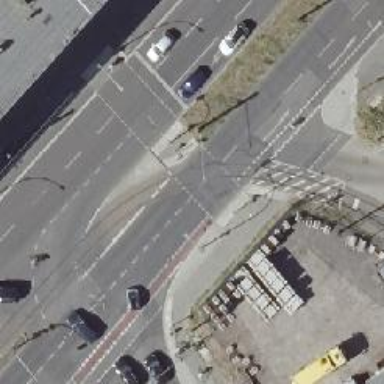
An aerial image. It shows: Tram level crossing on railway.